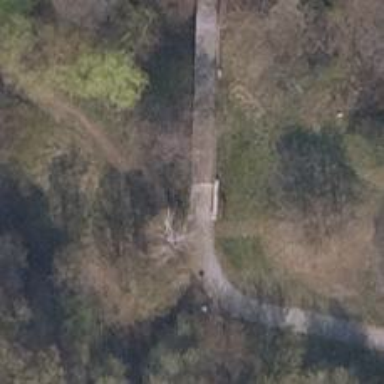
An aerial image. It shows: Bridge.